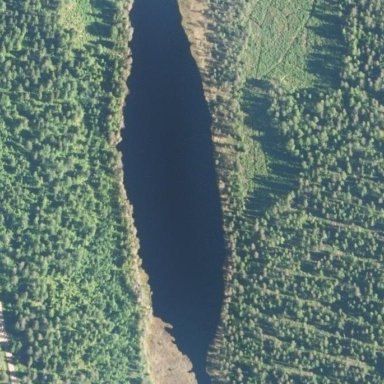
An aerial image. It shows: Serene lake surrounded by nature.